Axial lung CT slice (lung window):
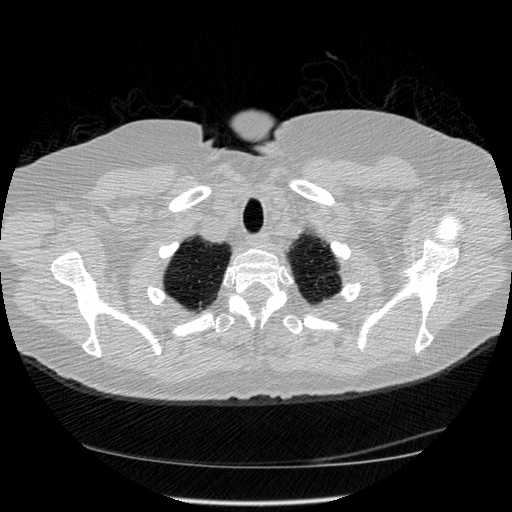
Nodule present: no